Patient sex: M
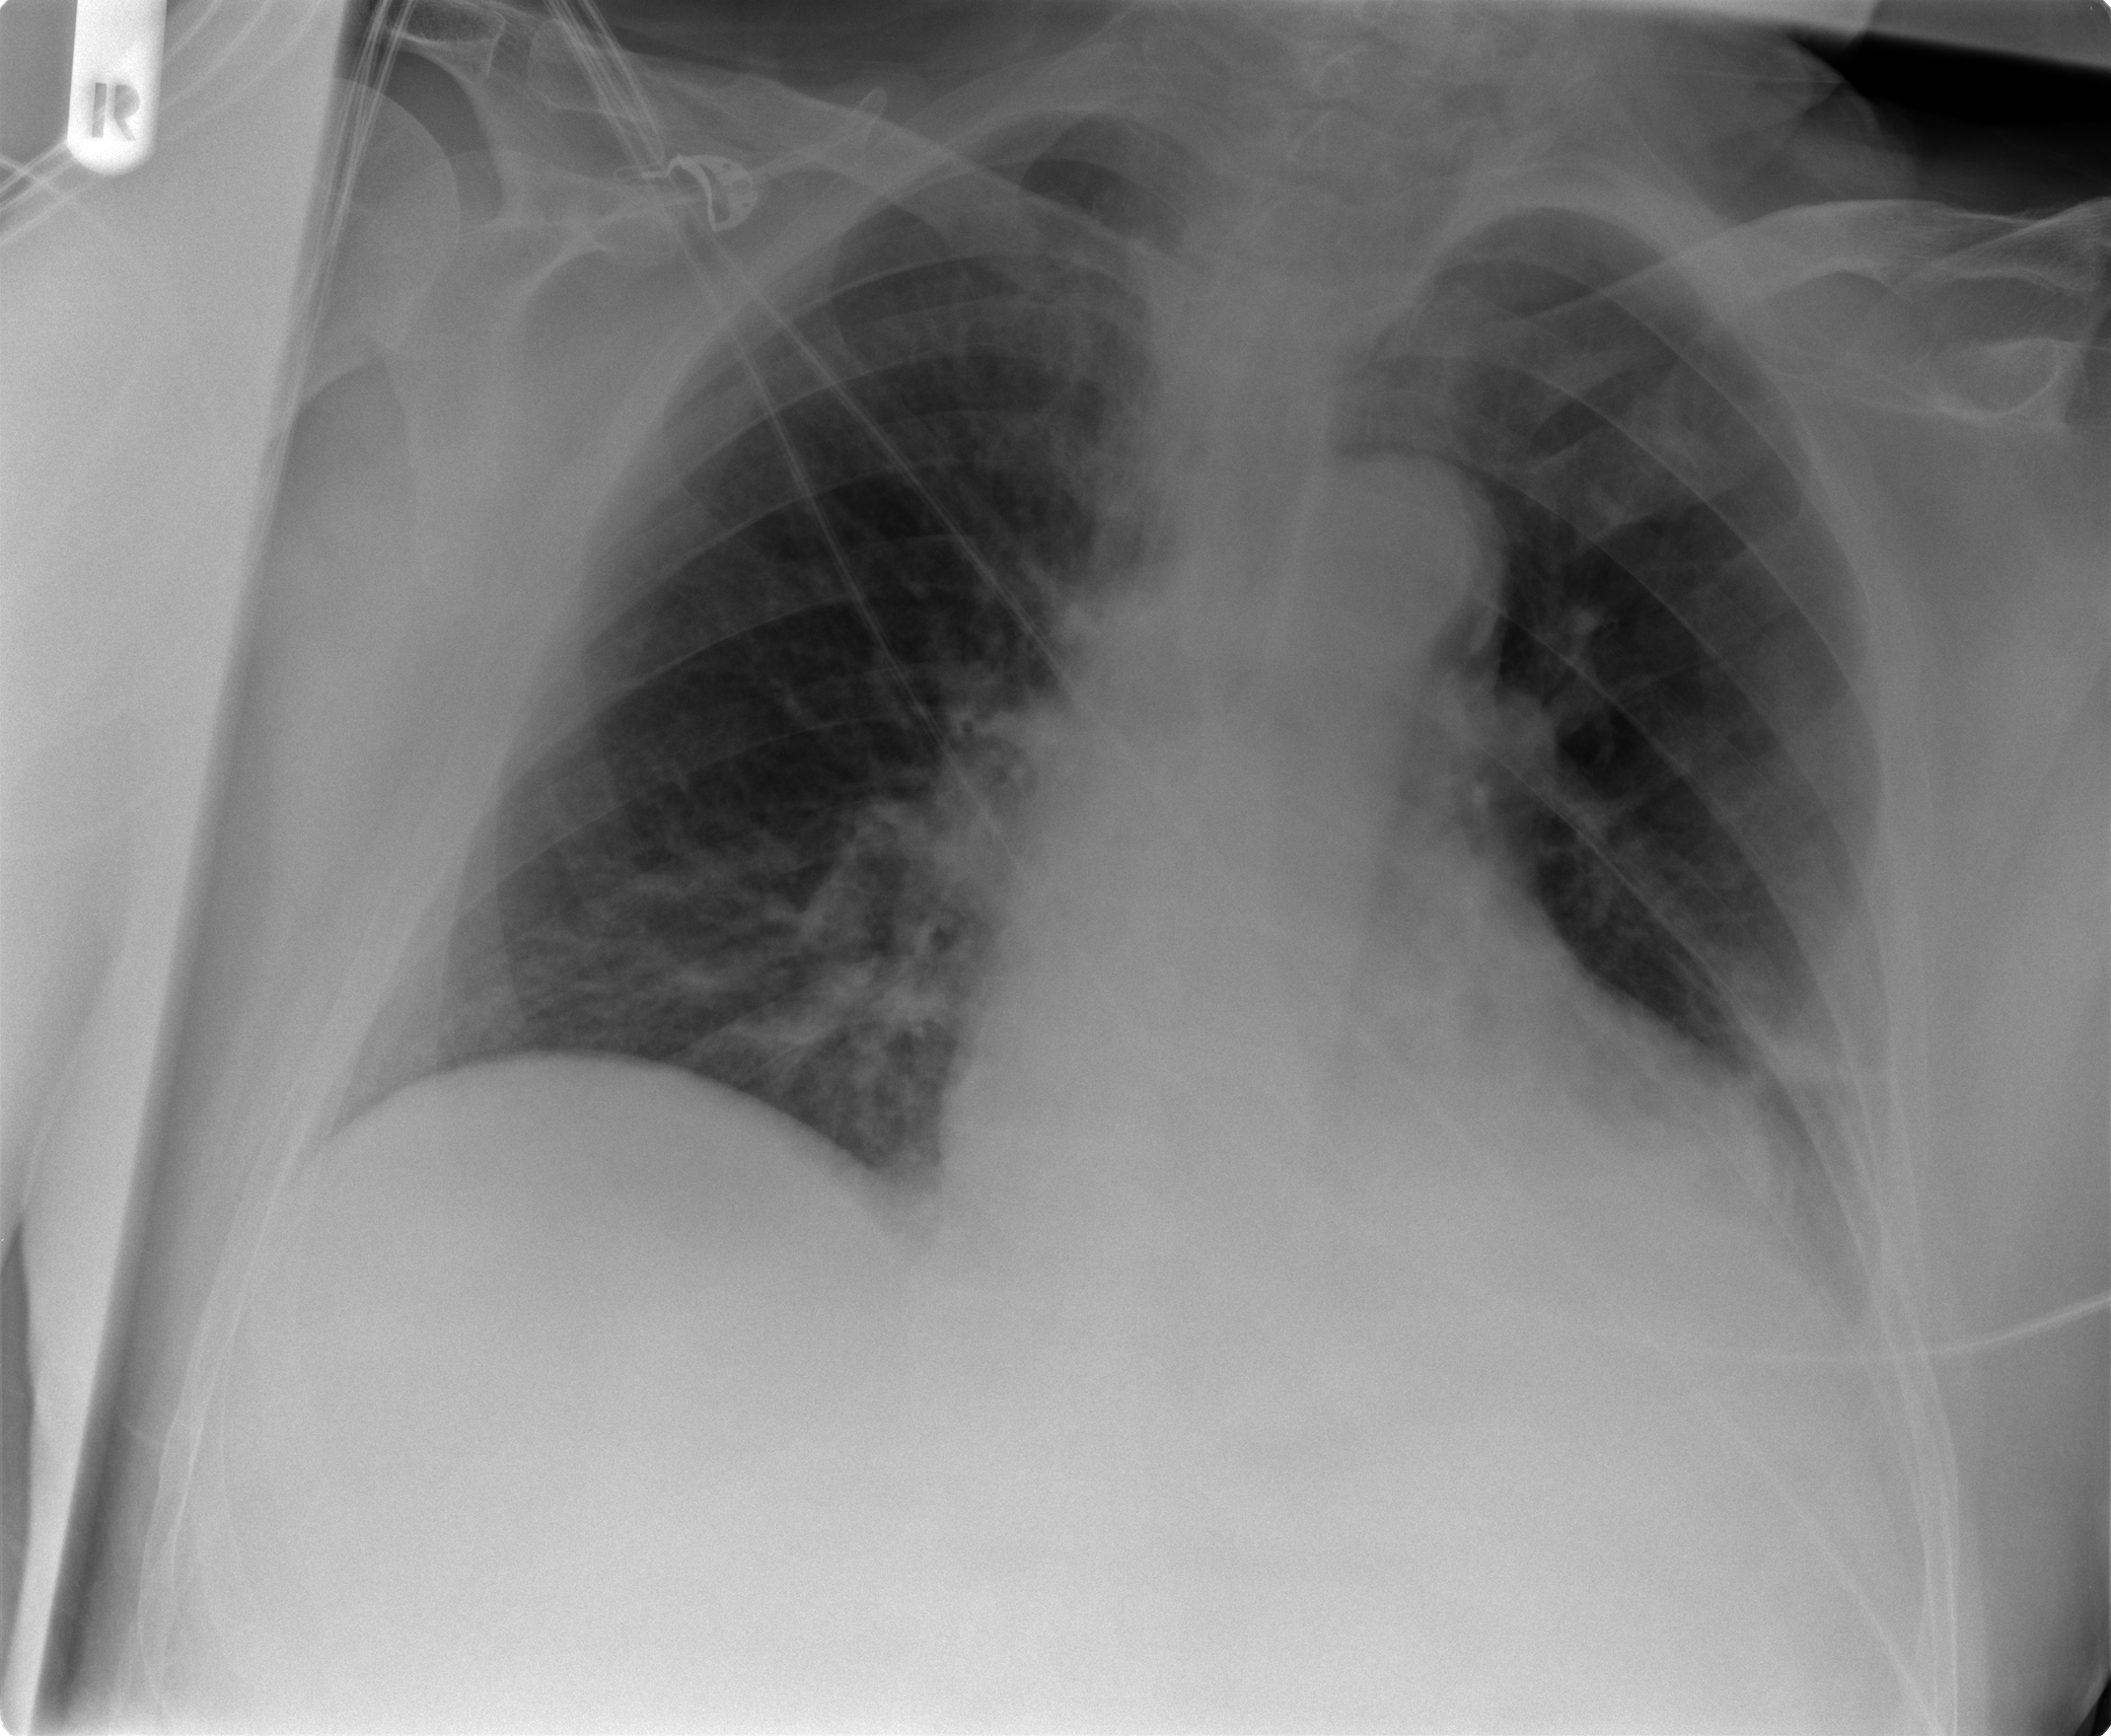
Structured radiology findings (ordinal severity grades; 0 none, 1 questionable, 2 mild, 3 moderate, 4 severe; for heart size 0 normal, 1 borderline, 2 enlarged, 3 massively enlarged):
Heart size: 1
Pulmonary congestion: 0
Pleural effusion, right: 0
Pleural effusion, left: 0
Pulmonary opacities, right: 0
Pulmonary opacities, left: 0
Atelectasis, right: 0
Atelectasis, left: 2